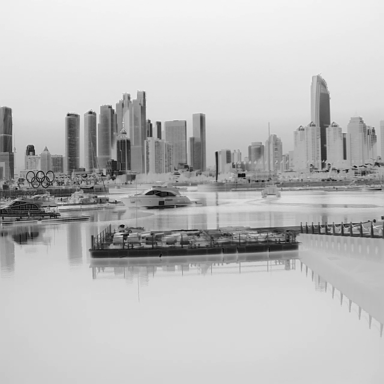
There are three canoes in the infrared image.